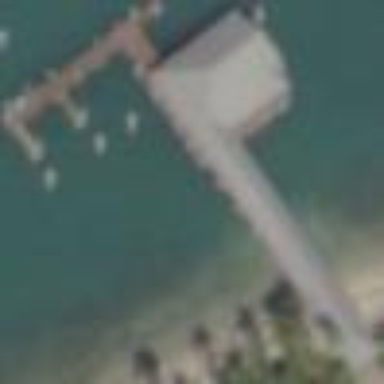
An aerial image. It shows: Pier used for ferry mooring.